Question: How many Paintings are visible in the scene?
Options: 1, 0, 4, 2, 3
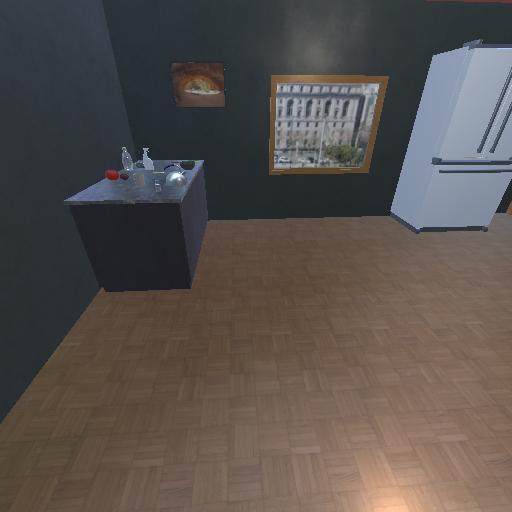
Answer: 1